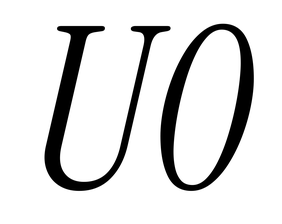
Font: InstrumentSerif-Italic